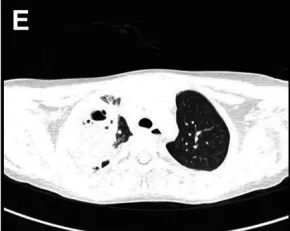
(E,F) are the CT of case 3.
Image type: radiology (ct)